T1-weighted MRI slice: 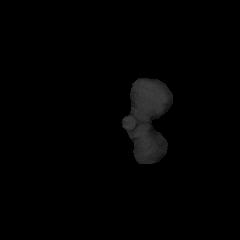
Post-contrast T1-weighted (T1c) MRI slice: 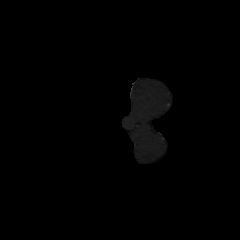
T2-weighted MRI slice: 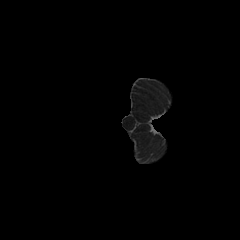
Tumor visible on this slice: no